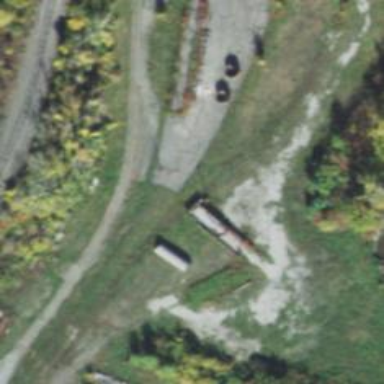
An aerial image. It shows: Disused railway spur.